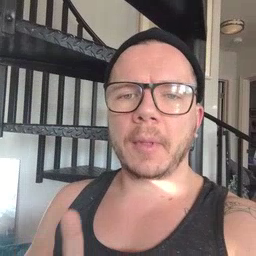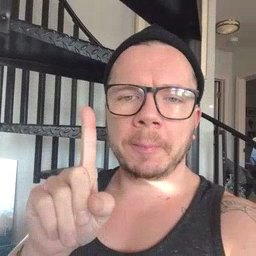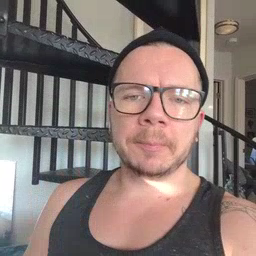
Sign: up